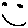
Label: smiley face